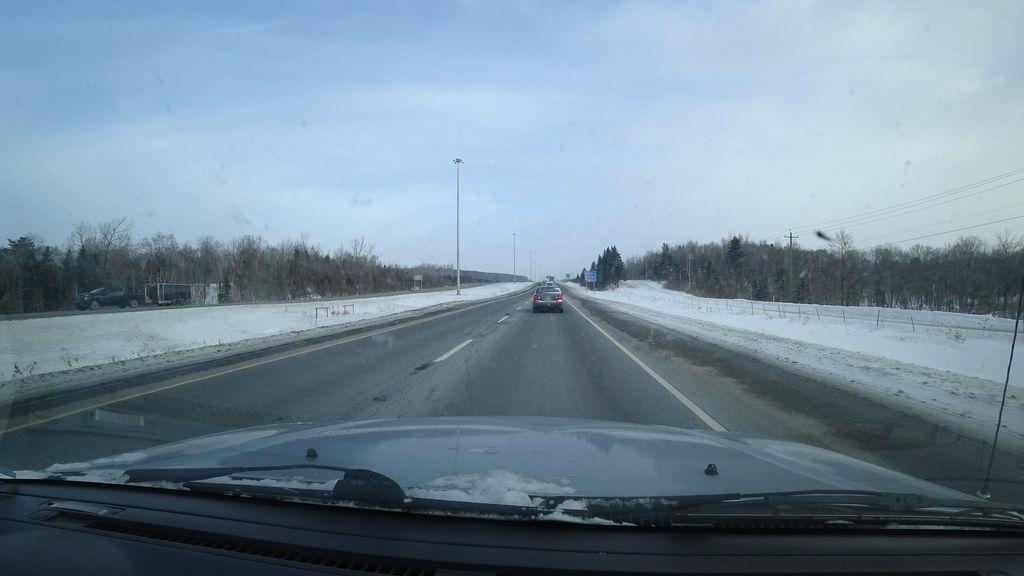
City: quebec_city